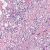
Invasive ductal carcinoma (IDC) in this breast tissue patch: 1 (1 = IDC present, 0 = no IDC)